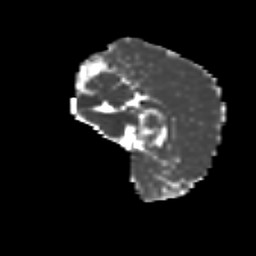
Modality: MD
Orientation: sagittal
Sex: male
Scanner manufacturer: siemens
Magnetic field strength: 3 T
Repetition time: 5 s
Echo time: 0.071 s